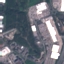
Land use / land cover class: Industrial